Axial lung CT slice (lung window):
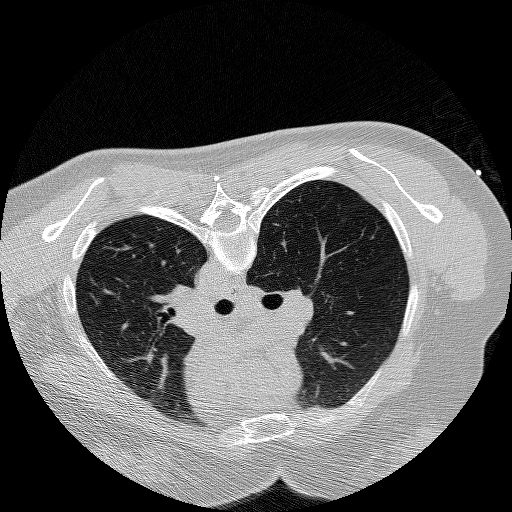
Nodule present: no